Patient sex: M
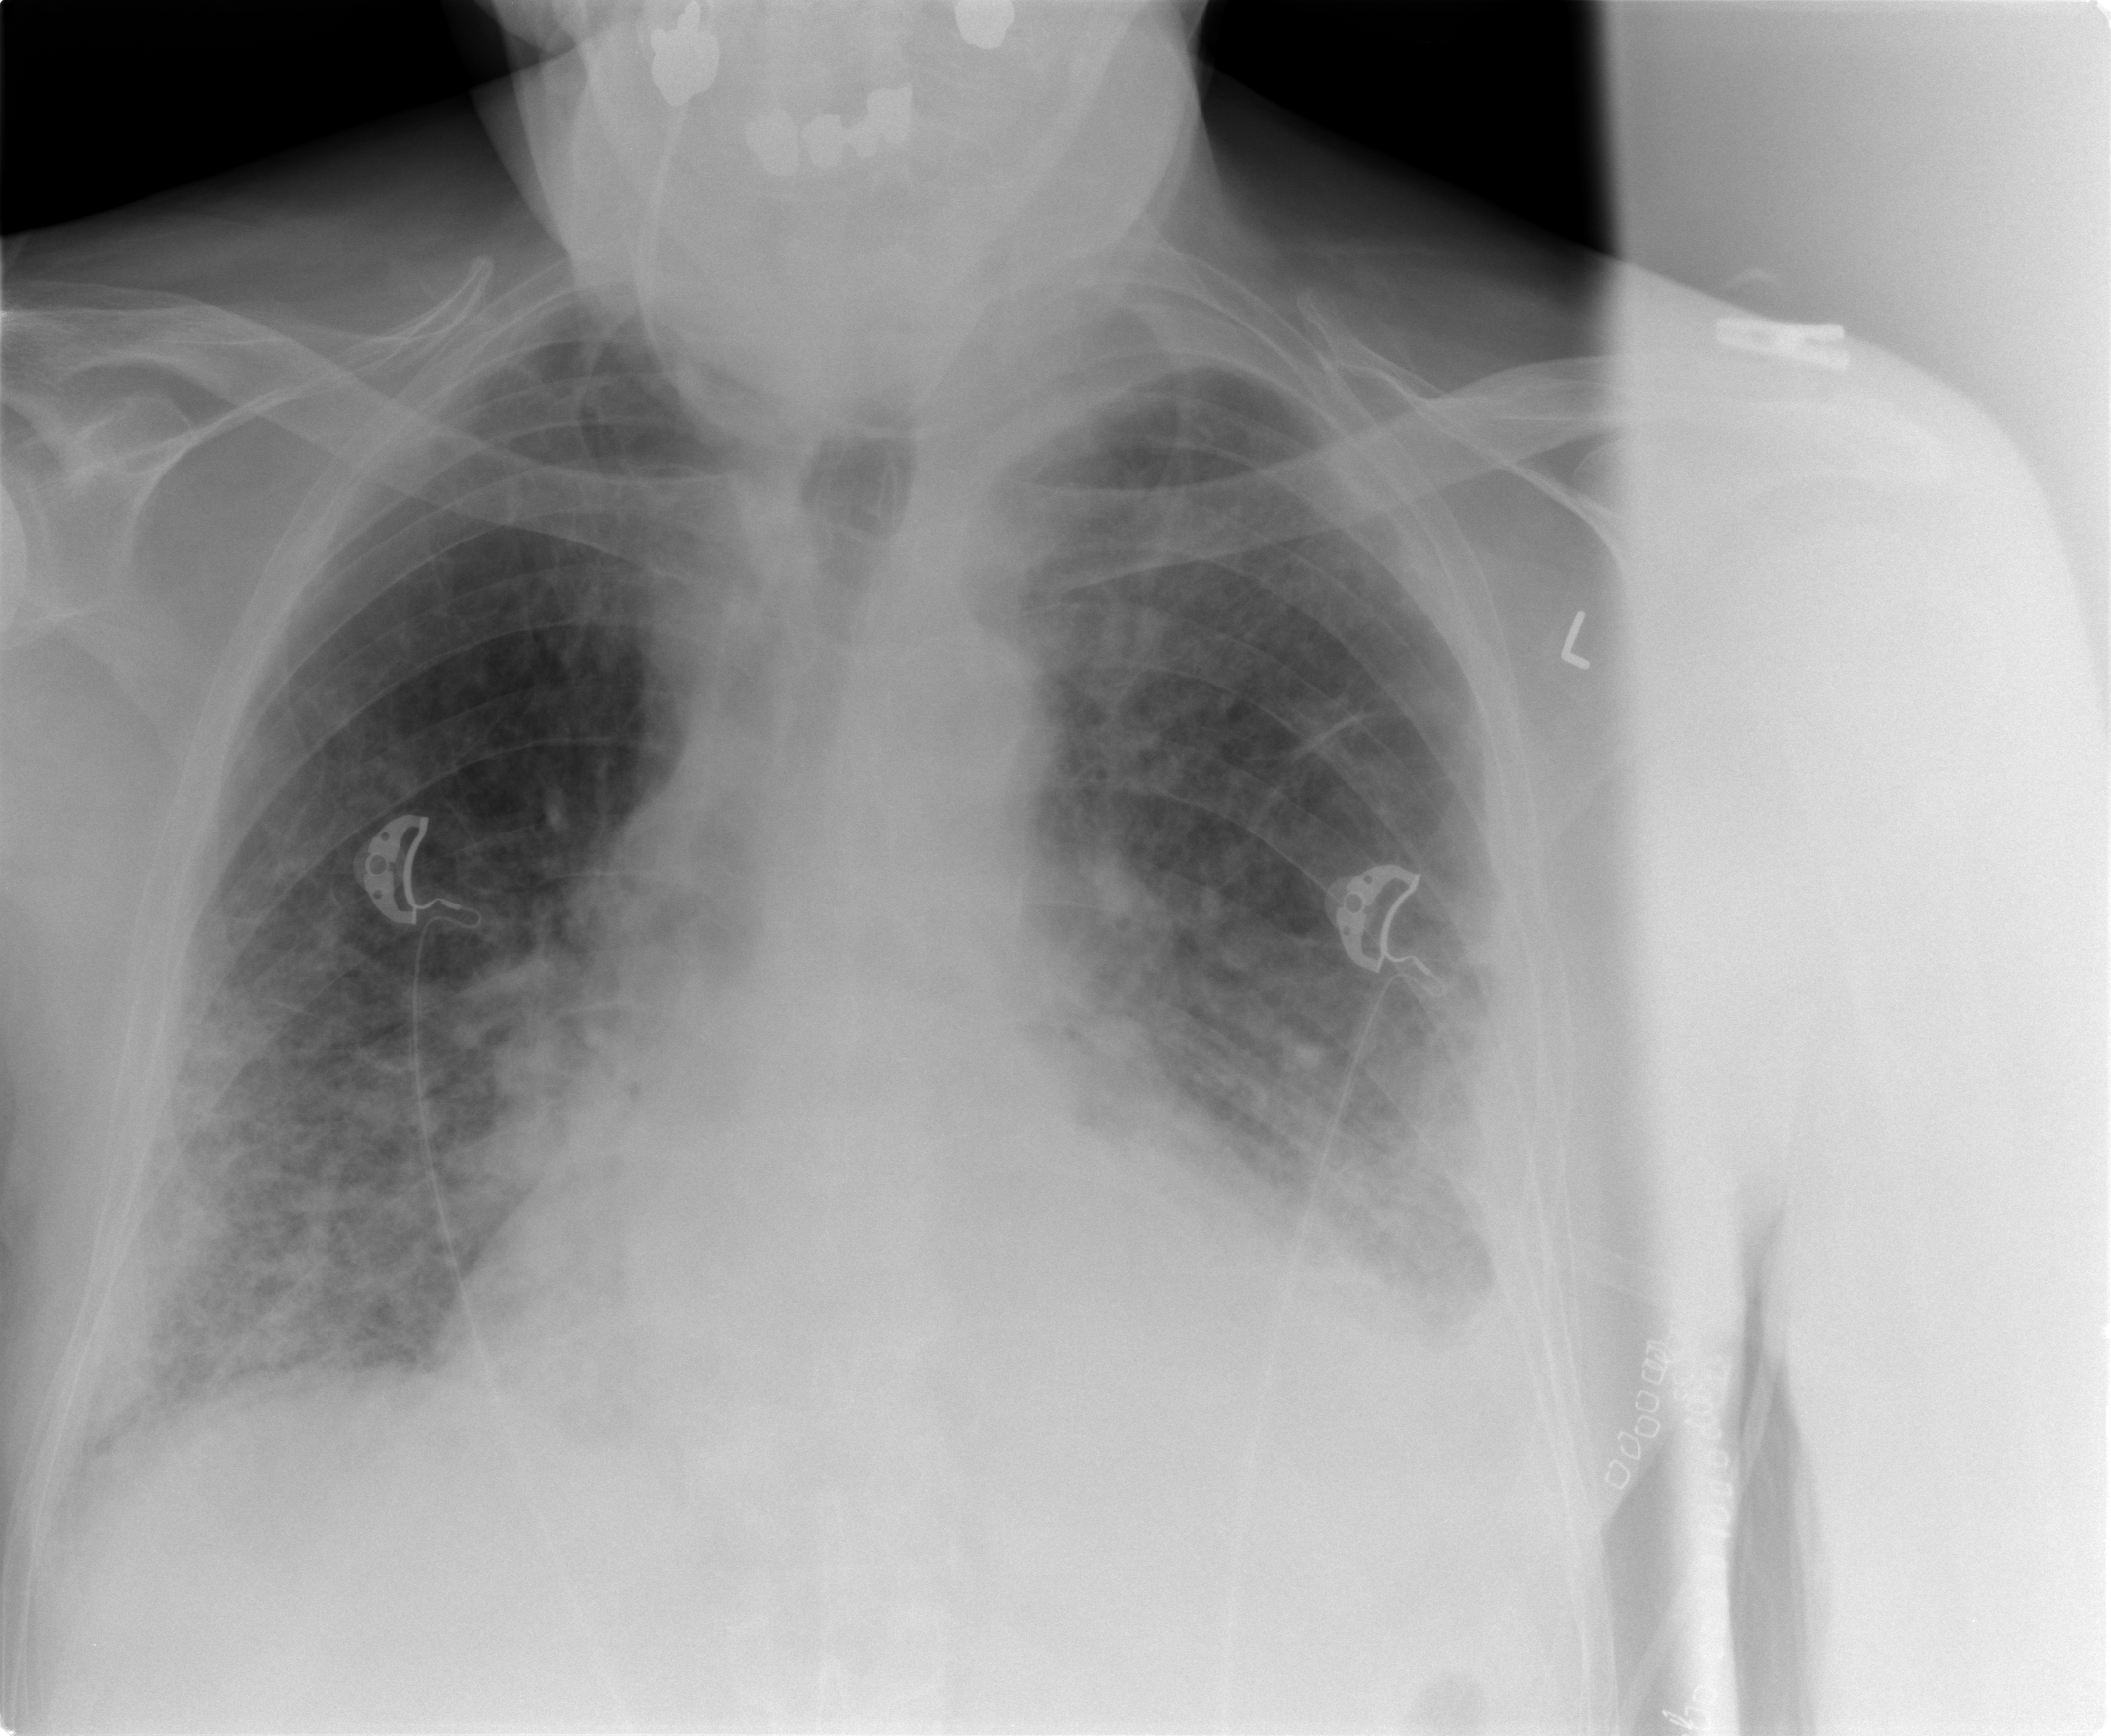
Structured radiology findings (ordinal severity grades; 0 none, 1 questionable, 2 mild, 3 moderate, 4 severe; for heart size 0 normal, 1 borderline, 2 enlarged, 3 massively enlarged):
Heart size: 2
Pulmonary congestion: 2
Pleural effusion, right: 1
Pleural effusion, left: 2
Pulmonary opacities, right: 3
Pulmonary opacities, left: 2
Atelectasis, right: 2
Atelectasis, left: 2